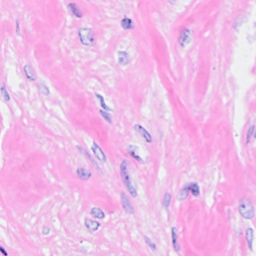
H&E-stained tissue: Breast